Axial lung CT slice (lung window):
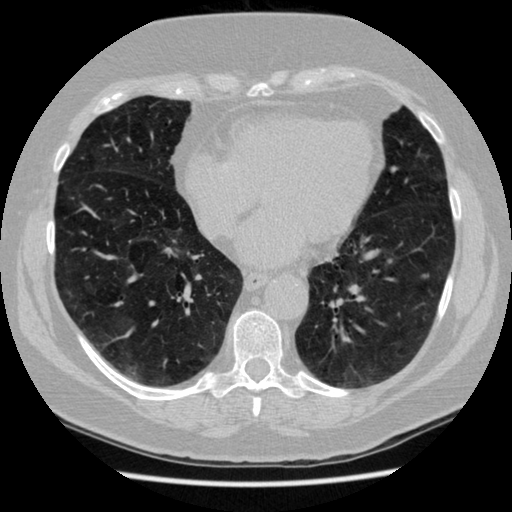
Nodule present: no